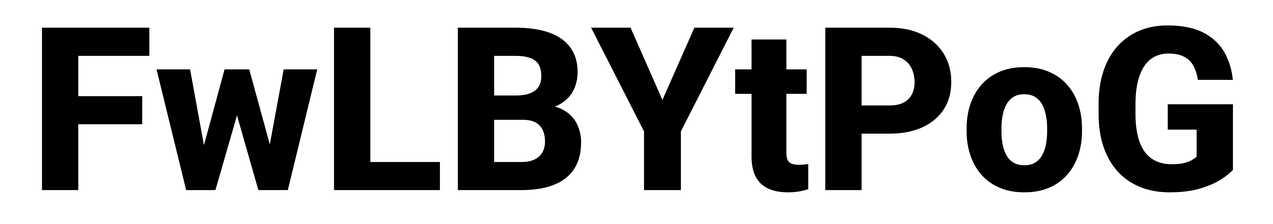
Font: Roboto_ExtraBold